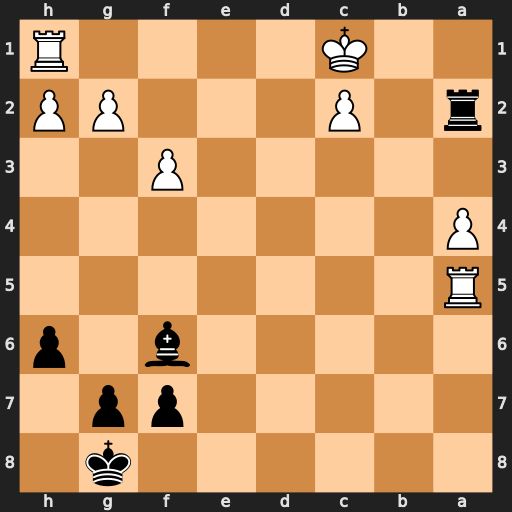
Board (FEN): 6k1/5pp1/5b1p/R7/P7/5P2/r1P3PP/2K4R
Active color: b
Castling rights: -
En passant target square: -
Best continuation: Ra1+ Kd2 Rxh1